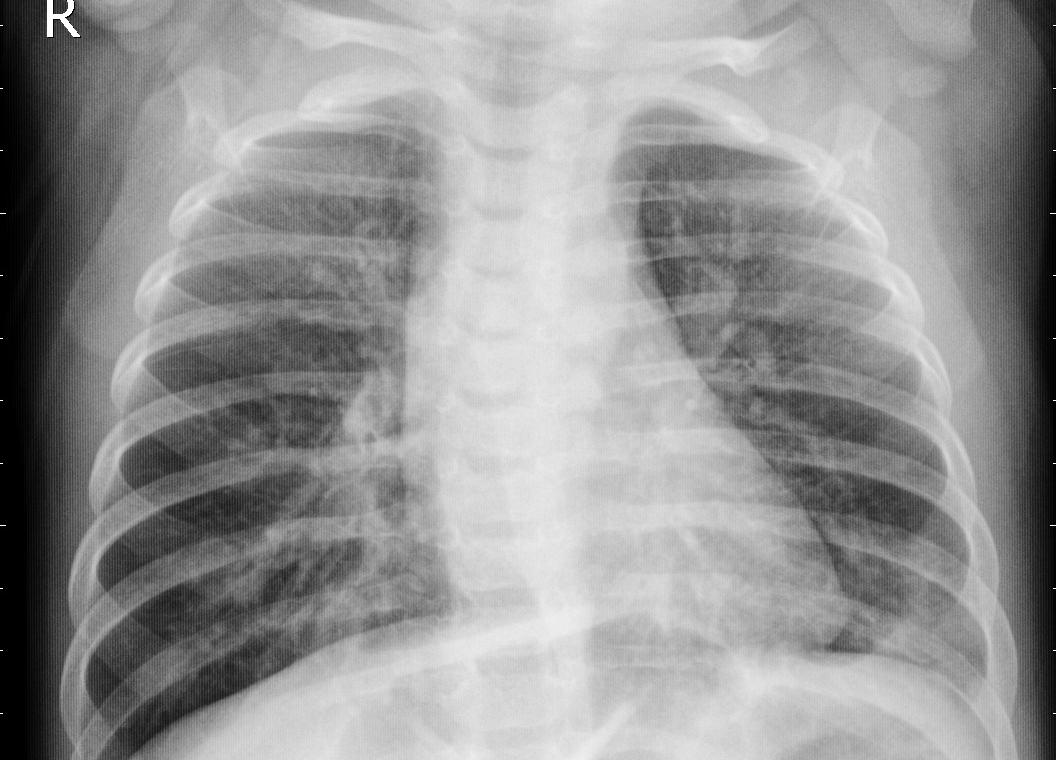
Diagnosis: PNEUMONIA